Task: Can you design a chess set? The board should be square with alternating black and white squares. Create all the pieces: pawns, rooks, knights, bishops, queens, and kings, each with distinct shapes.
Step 5040:
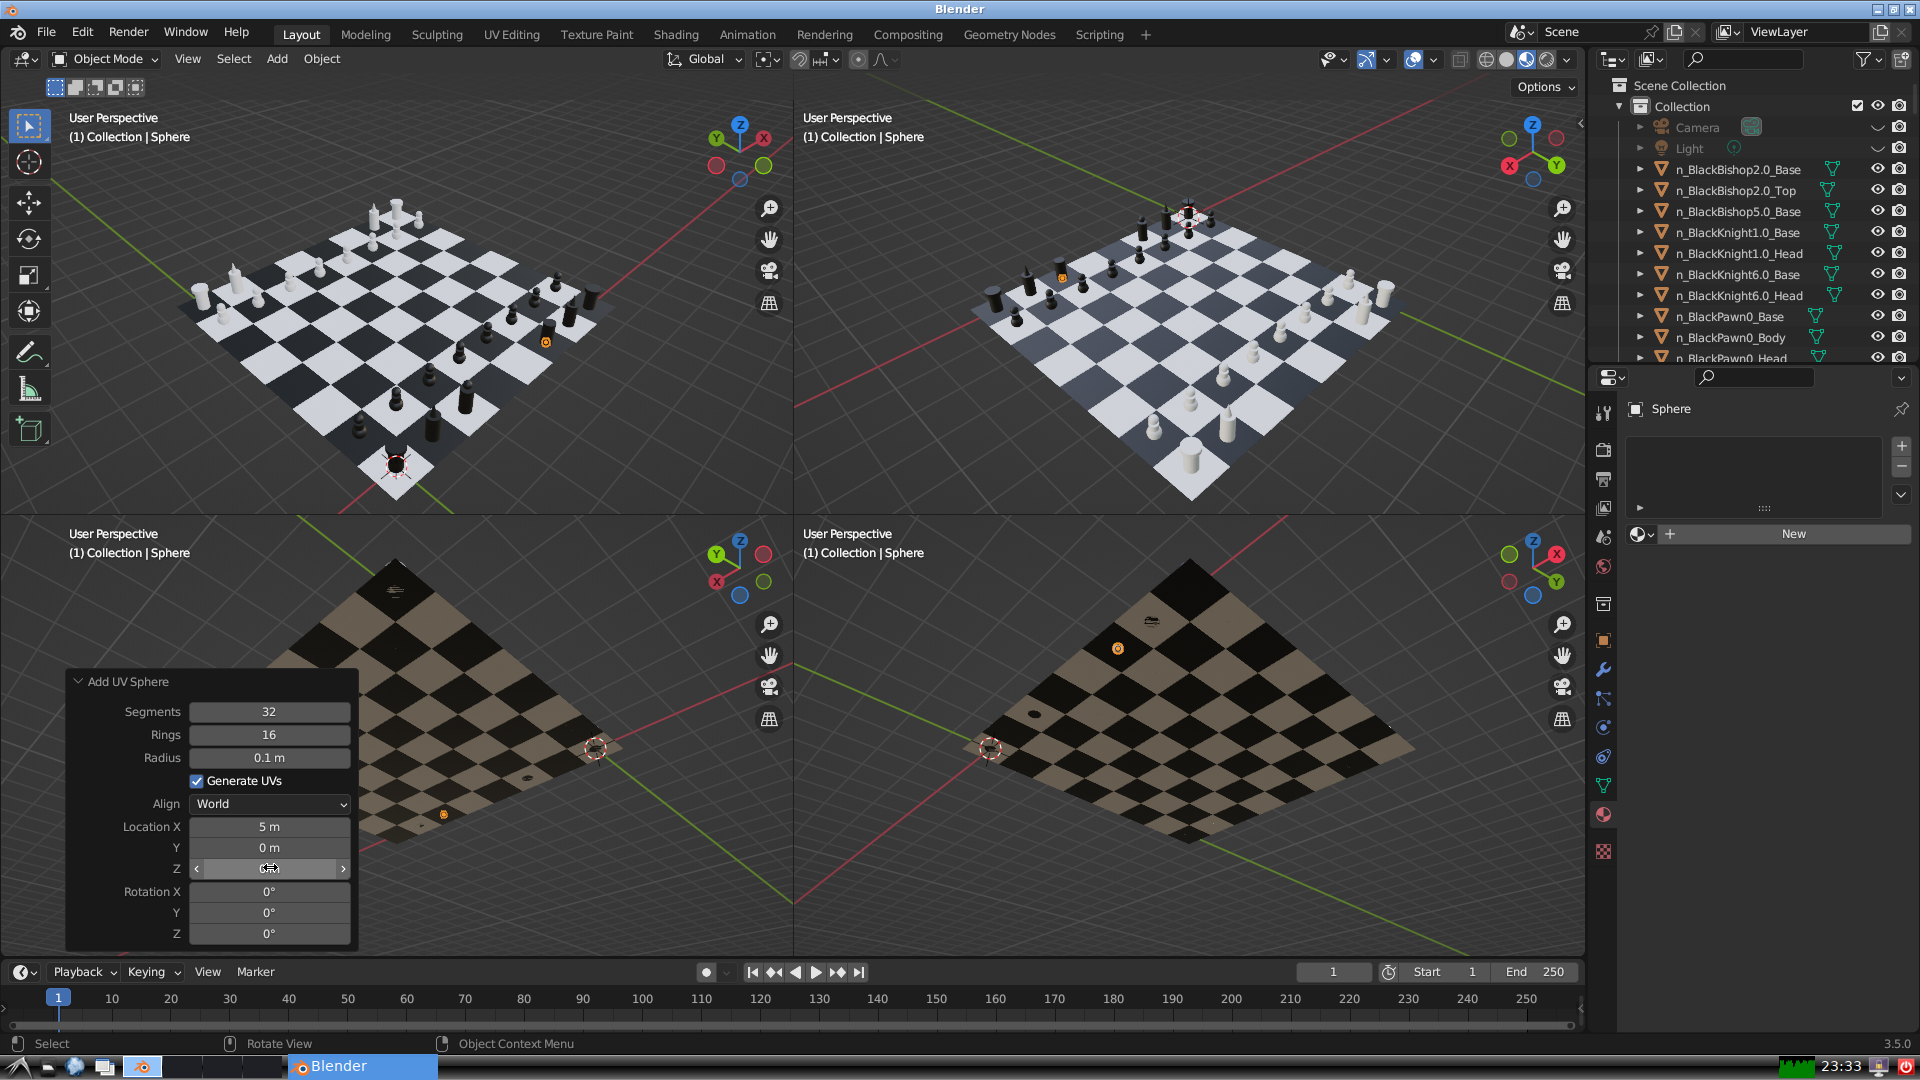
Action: click: no